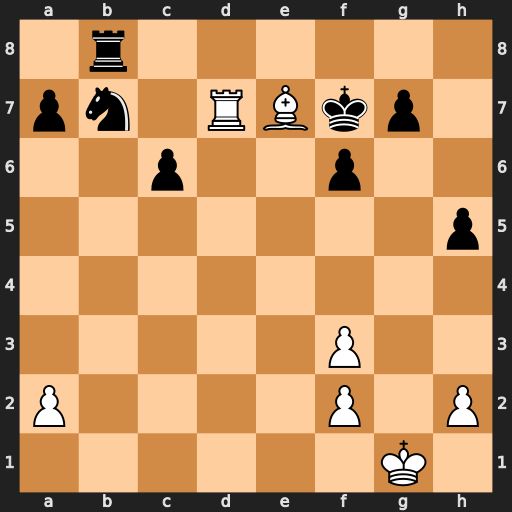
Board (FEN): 1r6/pn1RBkp1/2p2p2/7p/8/5P2/P4P1P/6K1
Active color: w
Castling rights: -
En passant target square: -
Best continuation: Bc5+ Ke6 Re7+ Kd5 Bxa7 Ra8 Rxb7